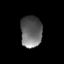
Tissue: prostate
Cell type: T cells
Senescence score: 0.1896
Nuclear area (px): 668
Mean DAPI intensity: 99.488